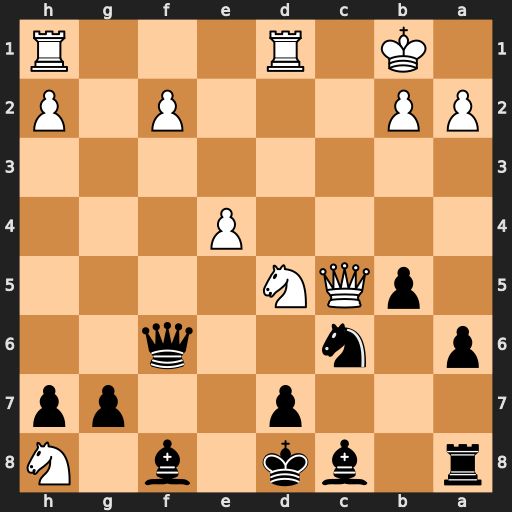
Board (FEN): r1bk1b1N/3p2pp/p1n2q2/1pQN4/4P3/8/PP3P1P/1K1R3R
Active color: b
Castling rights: -
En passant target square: -
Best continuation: Bxc5 Nxf6 gxf6